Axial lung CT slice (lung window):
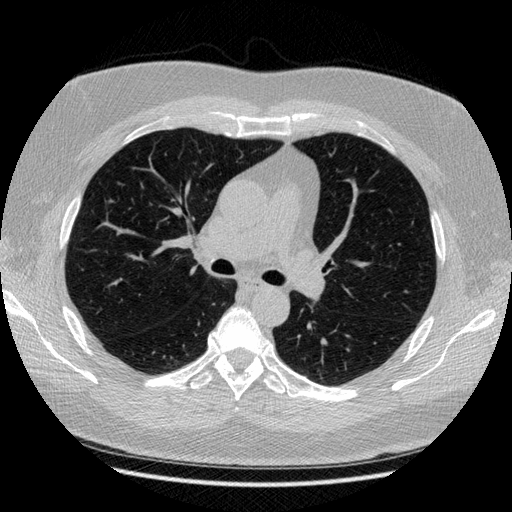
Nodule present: no